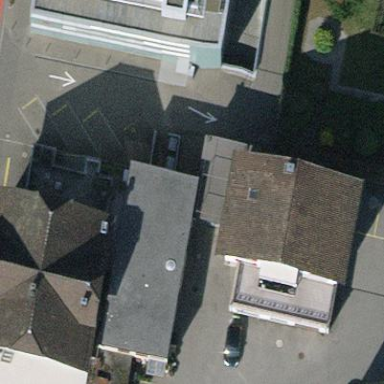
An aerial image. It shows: Residential building.